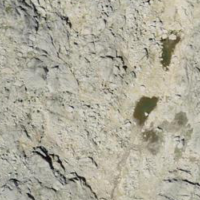
EUNIS habitat code: 48
Species observed at this site:
Jacobaea incana
Epilobium anagallidifolium